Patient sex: M
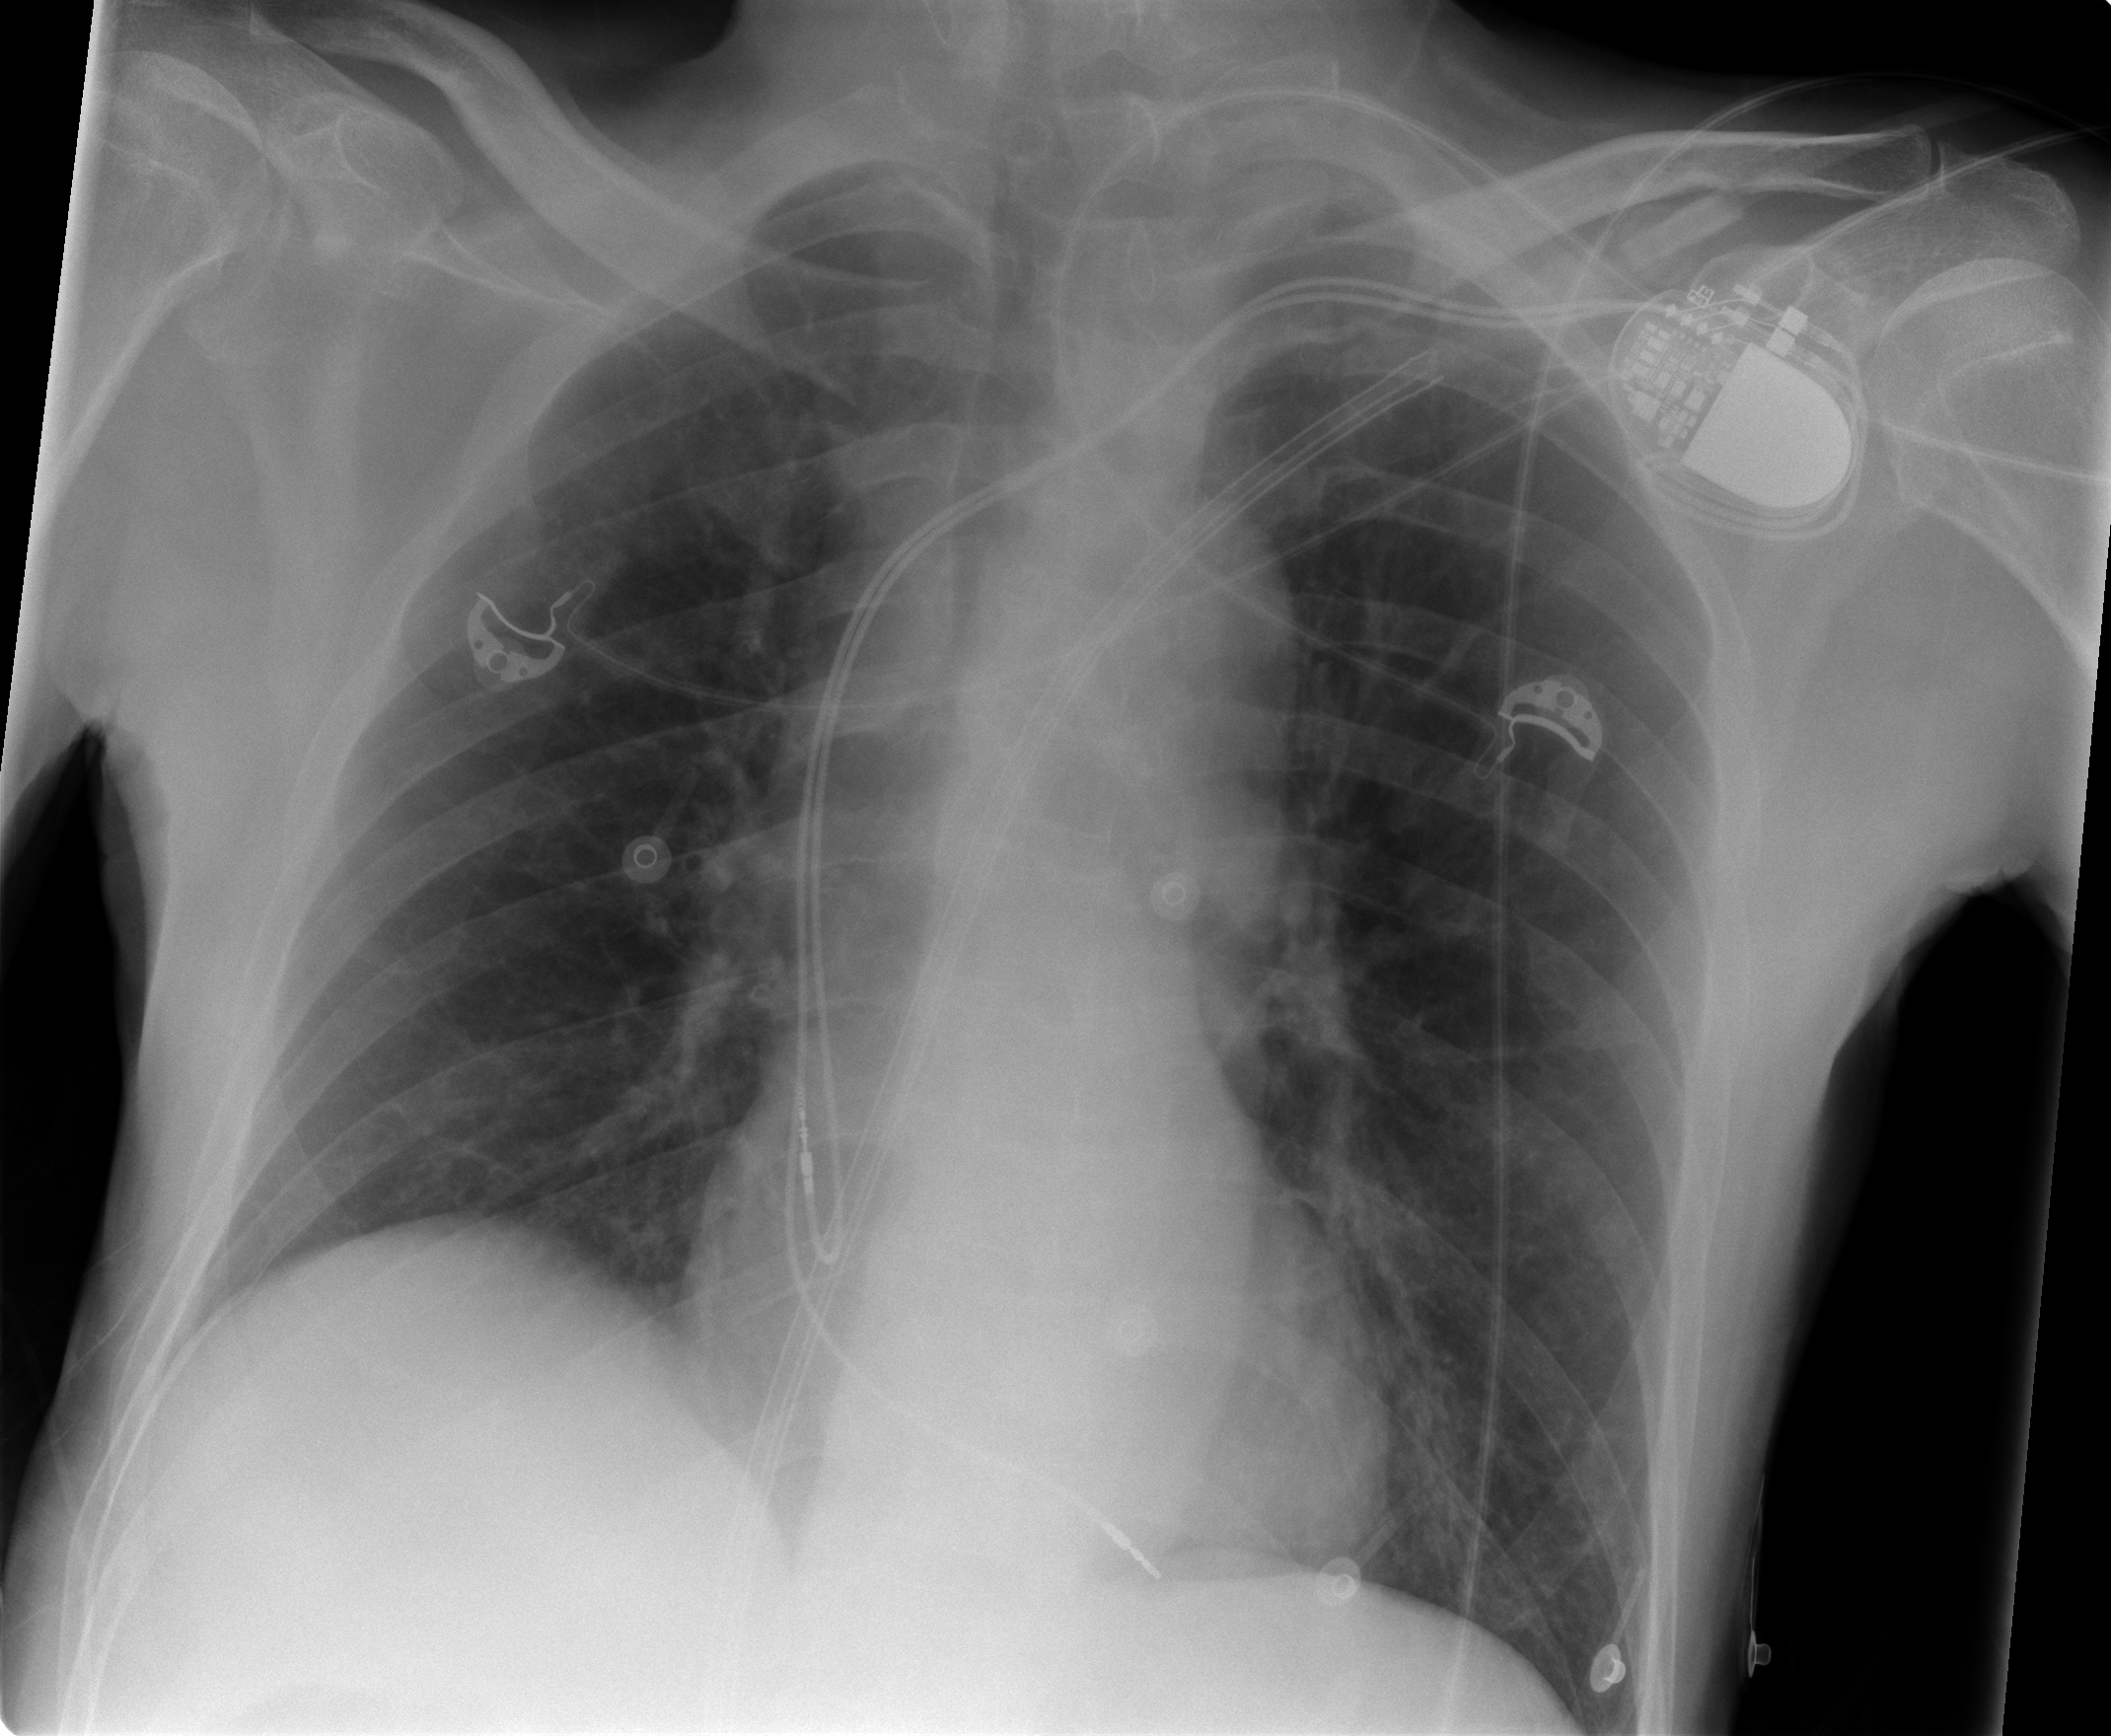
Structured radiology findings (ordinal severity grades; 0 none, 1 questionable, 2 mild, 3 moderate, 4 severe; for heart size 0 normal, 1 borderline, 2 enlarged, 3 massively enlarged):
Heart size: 0
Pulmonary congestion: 0
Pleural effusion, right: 0
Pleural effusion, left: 0
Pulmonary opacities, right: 0
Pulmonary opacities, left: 1
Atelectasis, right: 0
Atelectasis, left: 0